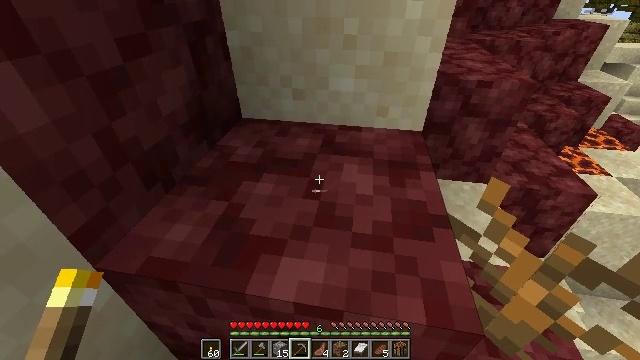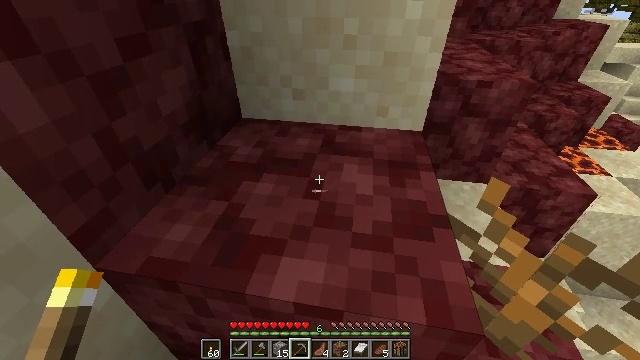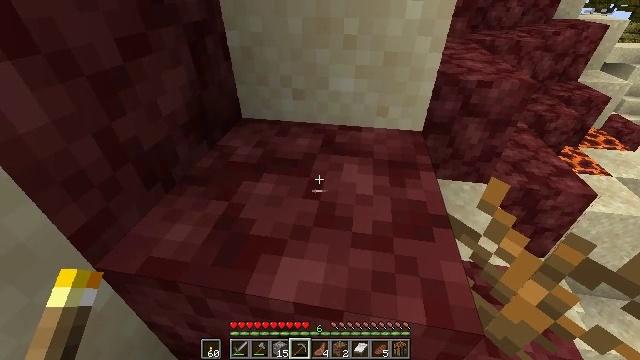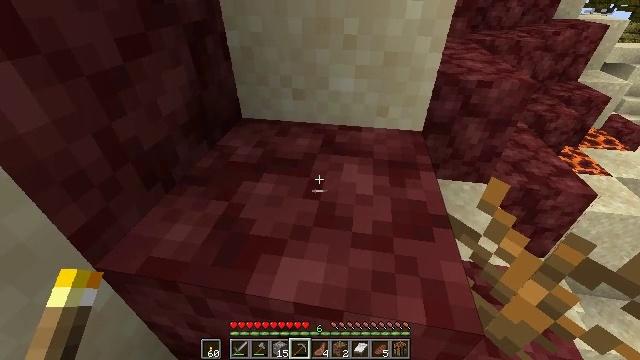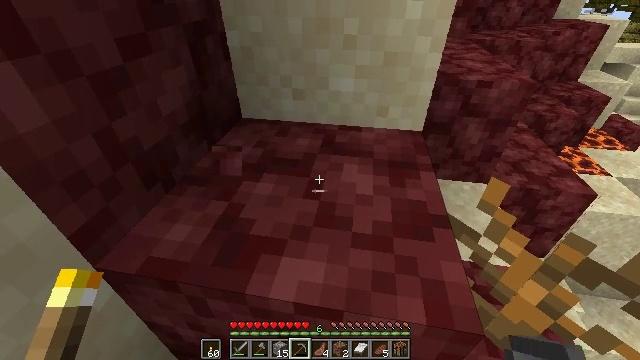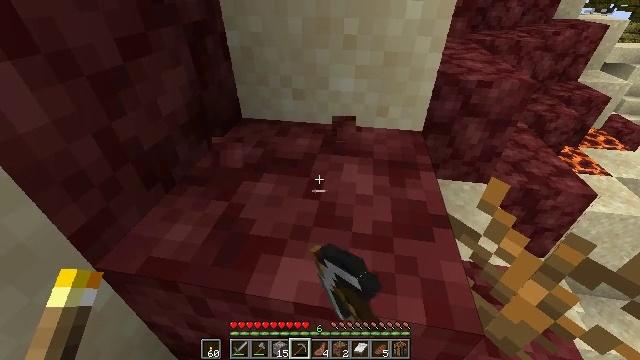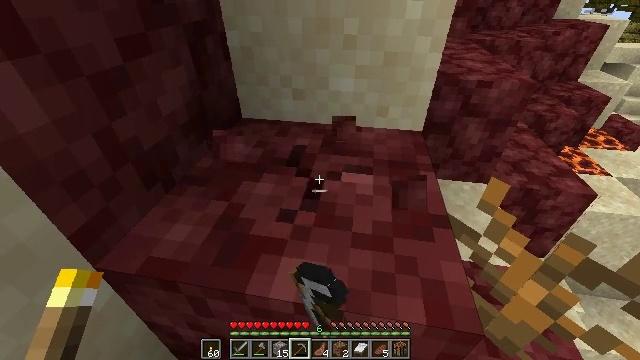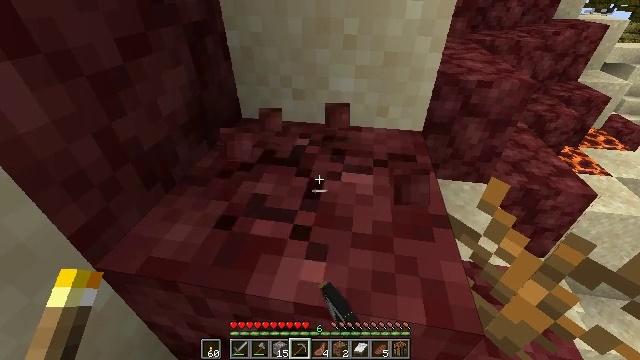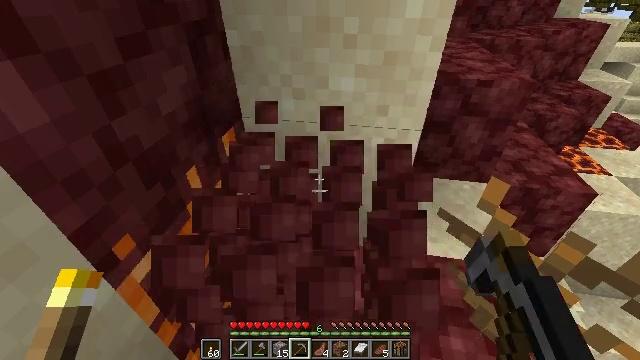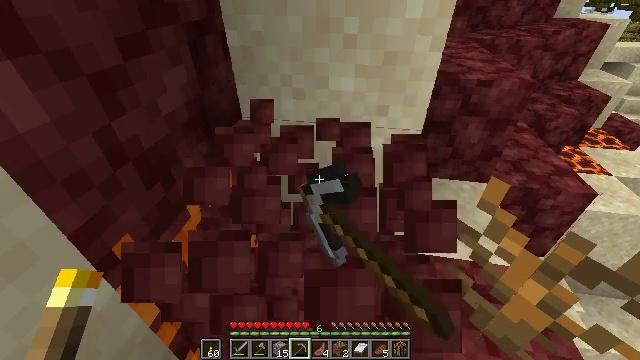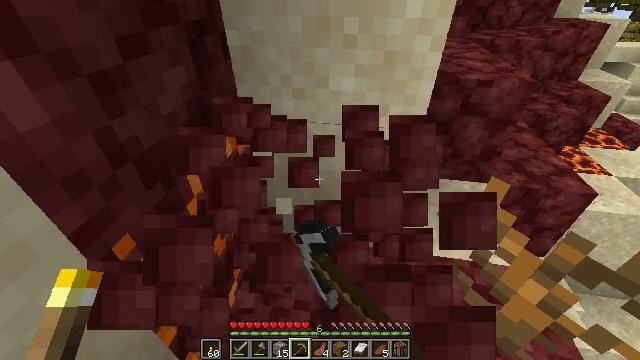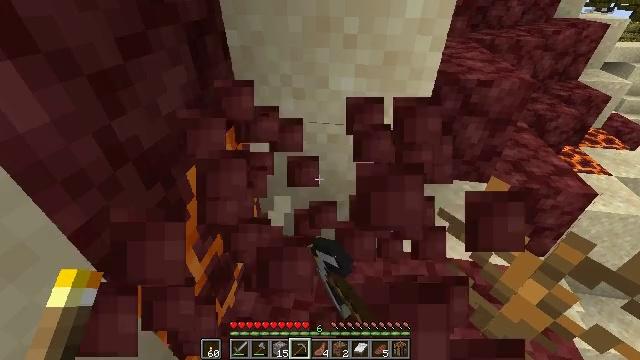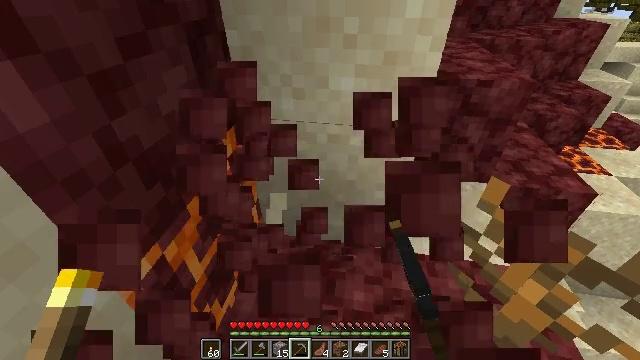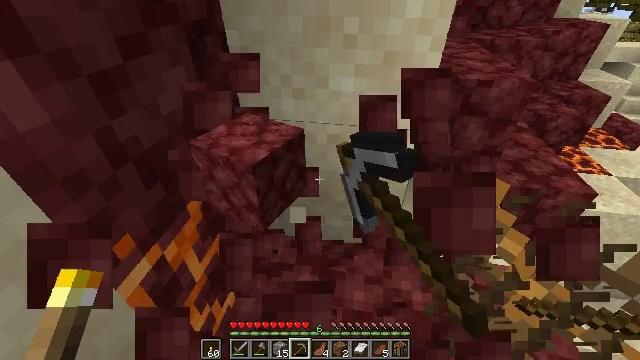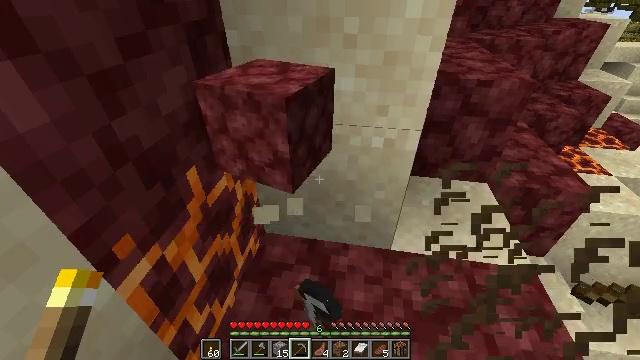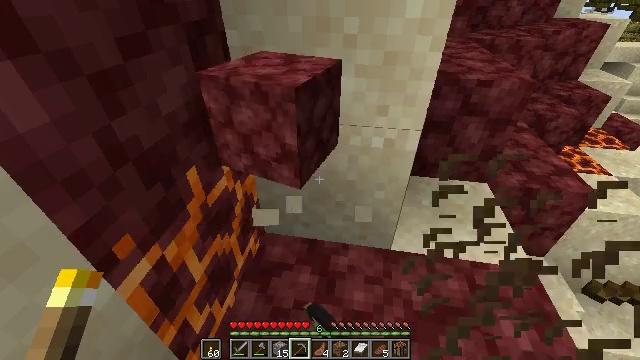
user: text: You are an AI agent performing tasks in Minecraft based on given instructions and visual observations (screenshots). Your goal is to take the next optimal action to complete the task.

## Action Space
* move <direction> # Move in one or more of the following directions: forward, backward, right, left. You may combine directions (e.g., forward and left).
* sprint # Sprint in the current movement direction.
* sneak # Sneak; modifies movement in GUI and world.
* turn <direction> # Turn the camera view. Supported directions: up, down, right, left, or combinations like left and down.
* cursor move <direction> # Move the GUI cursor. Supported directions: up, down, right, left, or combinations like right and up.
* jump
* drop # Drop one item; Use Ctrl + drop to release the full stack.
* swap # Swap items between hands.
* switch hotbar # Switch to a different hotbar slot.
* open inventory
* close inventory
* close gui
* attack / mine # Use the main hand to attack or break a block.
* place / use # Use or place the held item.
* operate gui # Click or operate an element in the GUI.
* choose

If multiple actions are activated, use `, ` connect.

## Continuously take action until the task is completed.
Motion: motion action
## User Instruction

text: Dig up netherrack with a pickaxe.
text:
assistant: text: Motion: no_op
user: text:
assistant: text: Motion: no_op
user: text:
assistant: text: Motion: no_op
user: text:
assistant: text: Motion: attack / mine
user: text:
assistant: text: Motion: attack / mine
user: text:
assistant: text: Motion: attack / mine
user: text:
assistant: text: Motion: attack / mine
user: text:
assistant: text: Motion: attack / mine
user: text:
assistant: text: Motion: attack / mine
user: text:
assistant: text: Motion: attack / mine
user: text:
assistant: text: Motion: attack / mine
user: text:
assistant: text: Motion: attack / mine
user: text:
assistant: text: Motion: attack / mine
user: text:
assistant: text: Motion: no_op
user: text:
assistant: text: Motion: no_op
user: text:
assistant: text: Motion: move forward
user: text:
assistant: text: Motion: move forward, turn left
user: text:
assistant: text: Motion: move forward, turn left
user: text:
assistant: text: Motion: move forward, turn left and up
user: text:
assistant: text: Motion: no_op
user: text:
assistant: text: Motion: no_op
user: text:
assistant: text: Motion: no_op
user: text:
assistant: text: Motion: no_op
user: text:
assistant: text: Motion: turn right
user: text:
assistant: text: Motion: turn right and down
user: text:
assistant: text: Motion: turn right and down
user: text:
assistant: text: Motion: turn right and down
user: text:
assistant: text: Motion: turn right
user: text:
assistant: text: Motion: turn right and down
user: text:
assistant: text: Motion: turn right and down